Question: I am wondering how to animate the scale of a mask on a uiimageview. Example images attached. The gray boxes are the image background of my uiviewcontroller and is not part of the issue.

I assume creation of a uiview subclass that I pass an image, a radius and a center point. And then (?) create a mask, and then animate it back and forth?
Can anyone point me in the right direction? The circle can be placed anywhere, at any size, but the image to be revealed is always full screen.
Eventually I will add a method to shrink the circle back down. But one step at a time.
Thank you for the direction,
-e
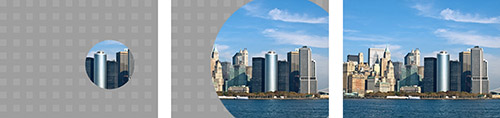
Answer: One possibility might be drawing the mask with a CAShapeLayer. The reason is that the path of a CAShapeLayer is animatable.